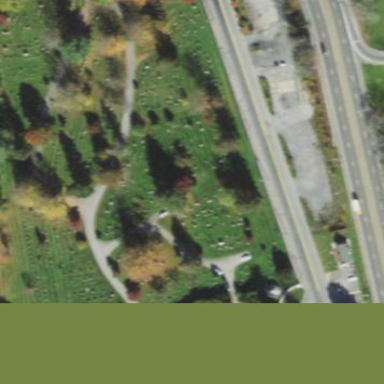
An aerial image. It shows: Sector within cemetery.